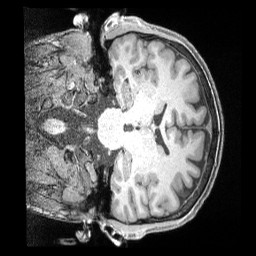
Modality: T1w
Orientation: coronal
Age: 32
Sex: male
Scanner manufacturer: siemens
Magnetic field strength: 3 T
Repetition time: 2 s
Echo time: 0.00211 s